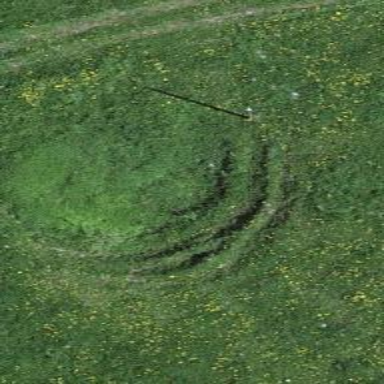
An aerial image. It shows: Sinkhole in the natural landscape.